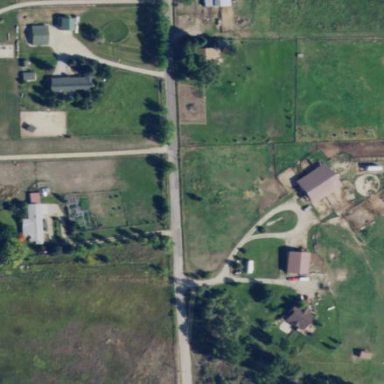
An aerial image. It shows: Farmyard area.